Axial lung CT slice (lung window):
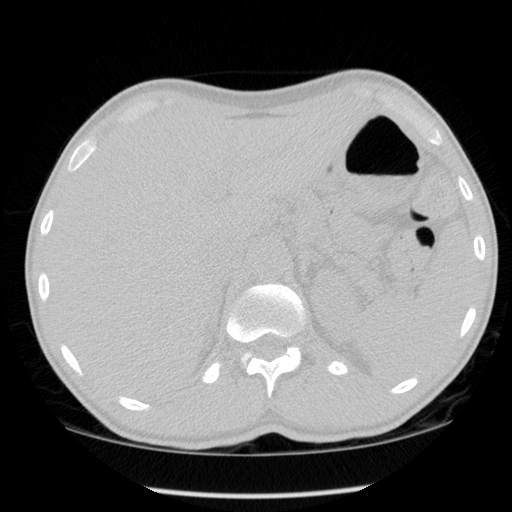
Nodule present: no